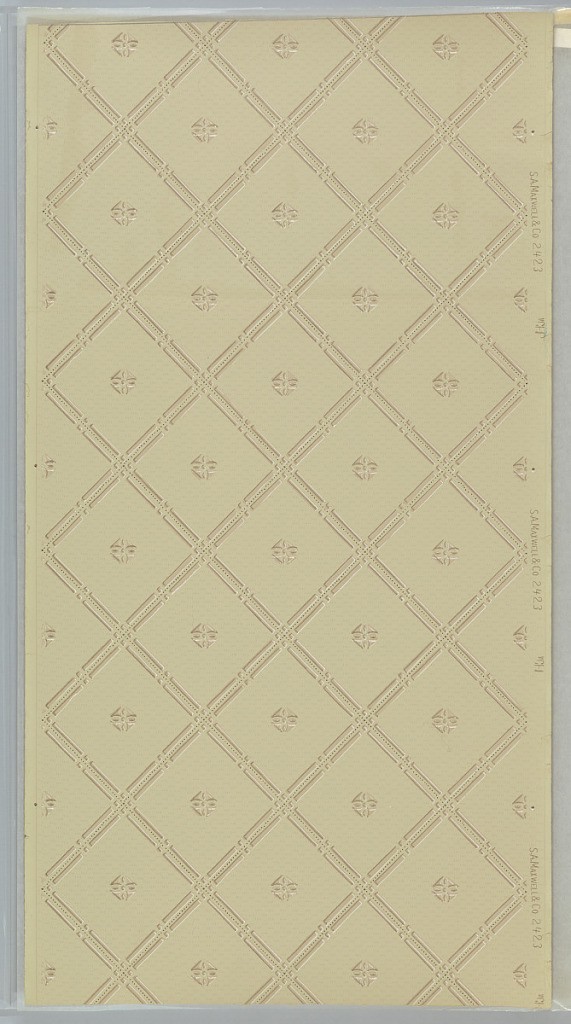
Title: Ceiling paper
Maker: Maxwell & Co., S.A., Chicago, Illinois, USA
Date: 1905–1915
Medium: Machine-printed paper, liquid mica
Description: Trellis or grid pattern with diagonal lines made up of squares and rectangles with beading. Fleurons are set in the squares. Background is a pattern of three dashes. Ground is greenish beige. Printed in white, beige, brown, gold mica.
Printed in right selvedge: "S. A. Maxwell & Co." "2423"